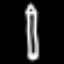
Label: pencil